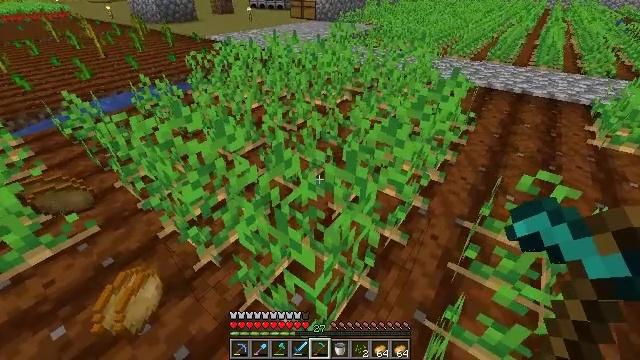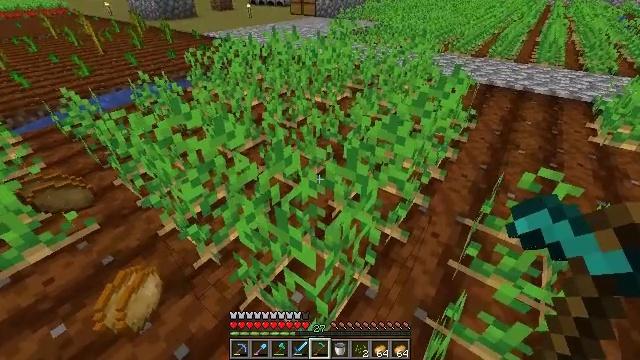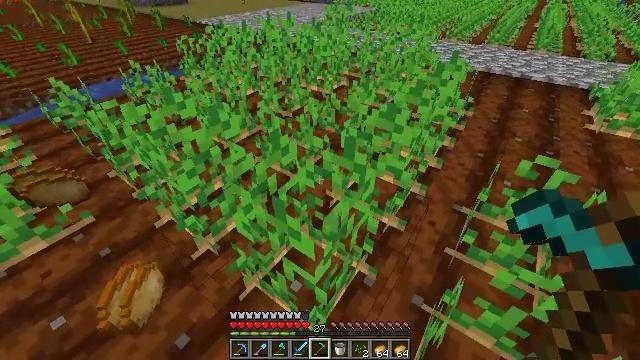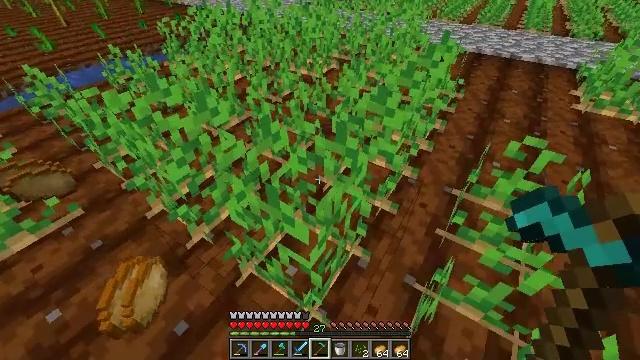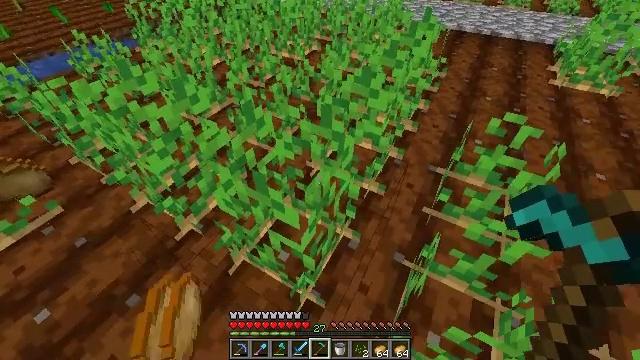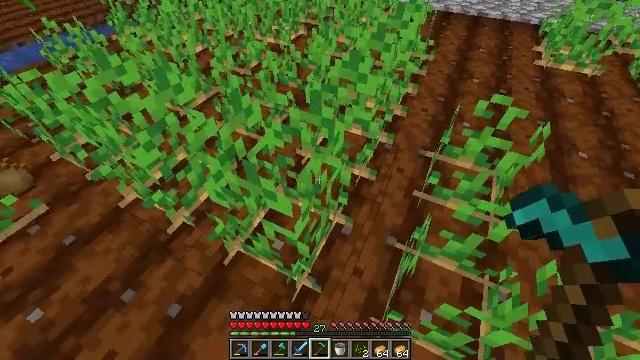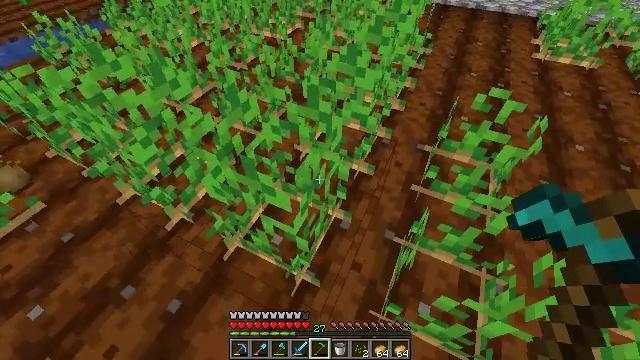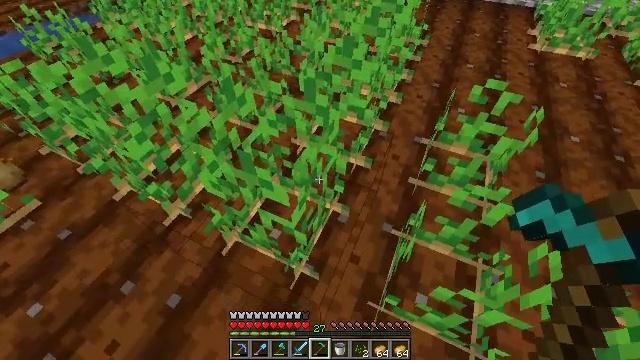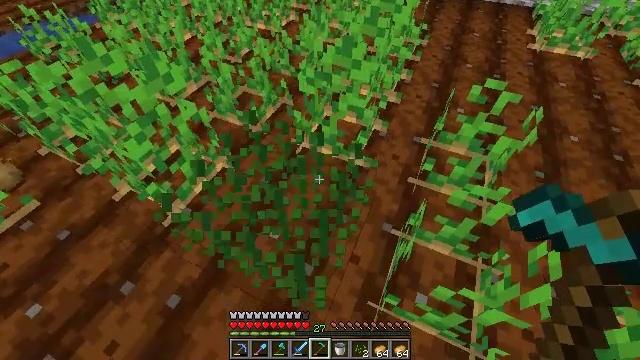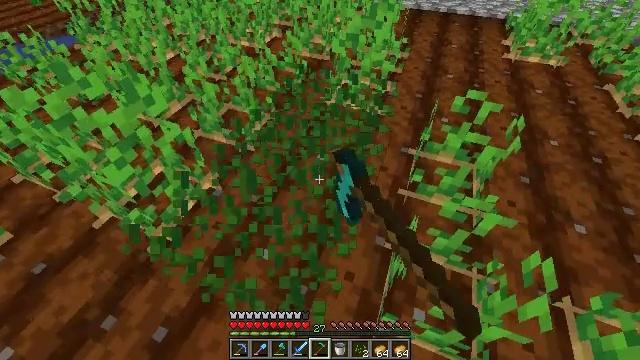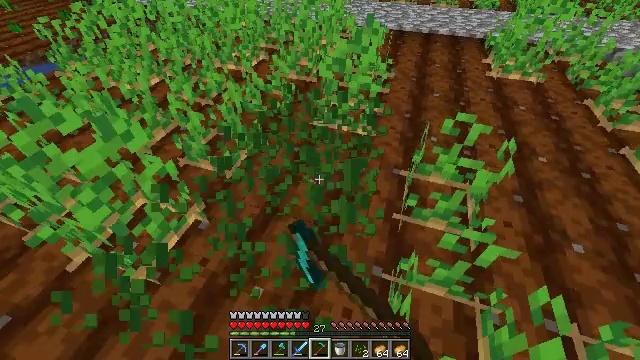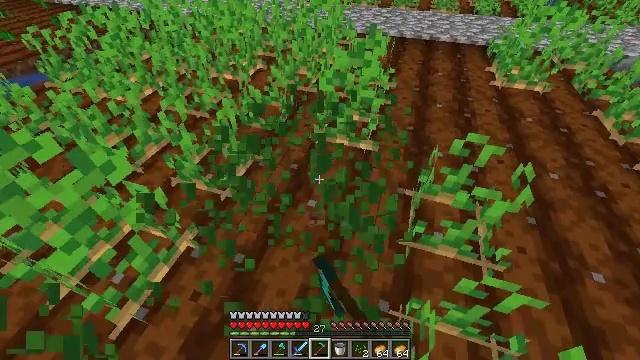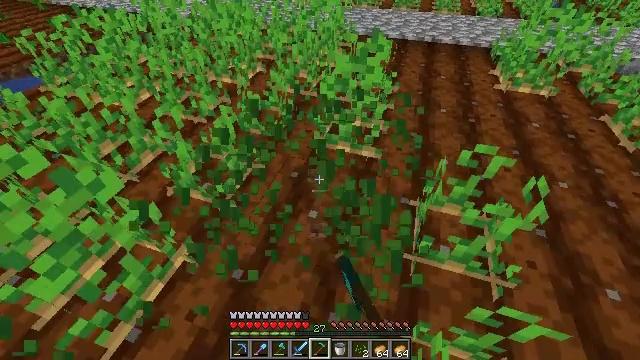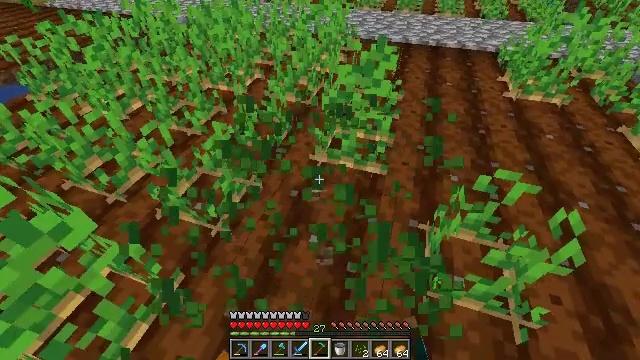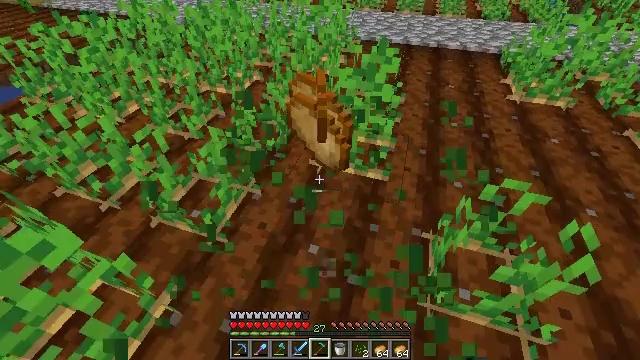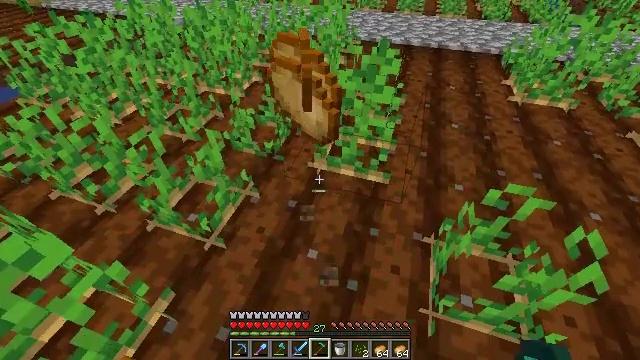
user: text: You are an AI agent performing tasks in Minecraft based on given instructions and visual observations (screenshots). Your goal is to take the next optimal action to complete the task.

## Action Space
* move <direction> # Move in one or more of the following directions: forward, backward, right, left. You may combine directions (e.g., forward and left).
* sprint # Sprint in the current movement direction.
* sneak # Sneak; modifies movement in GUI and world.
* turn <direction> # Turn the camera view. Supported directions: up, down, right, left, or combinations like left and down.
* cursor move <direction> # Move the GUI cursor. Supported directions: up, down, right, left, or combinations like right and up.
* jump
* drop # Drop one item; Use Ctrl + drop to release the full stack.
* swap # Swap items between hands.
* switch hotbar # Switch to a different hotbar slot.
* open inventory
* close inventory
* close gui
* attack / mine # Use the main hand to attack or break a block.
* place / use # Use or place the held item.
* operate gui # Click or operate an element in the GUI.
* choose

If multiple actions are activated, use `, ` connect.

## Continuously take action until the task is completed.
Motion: motion action
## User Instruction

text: Collect potatoes from the garden.
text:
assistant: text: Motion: no_op
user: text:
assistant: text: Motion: turn down
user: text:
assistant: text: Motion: turn right and down
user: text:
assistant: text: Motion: turn right and down
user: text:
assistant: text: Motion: turn right and down
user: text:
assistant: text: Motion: turn down
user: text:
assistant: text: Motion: turn down
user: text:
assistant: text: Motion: attack / mine
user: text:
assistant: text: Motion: move forward, turn right and up, attack / mine
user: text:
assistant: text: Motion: move forward, turn right and up, attack / mine
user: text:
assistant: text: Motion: move forward, attack / mine
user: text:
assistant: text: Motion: move forward
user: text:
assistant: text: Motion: no_op
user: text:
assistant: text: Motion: no_op
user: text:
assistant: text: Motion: no_op
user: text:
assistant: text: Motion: no_op
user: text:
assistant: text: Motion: no_op
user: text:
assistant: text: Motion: turn right
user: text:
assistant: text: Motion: move forward, turn right
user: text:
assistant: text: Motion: move forward, turn right
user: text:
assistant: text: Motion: move forward
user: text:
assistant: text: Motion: move forward
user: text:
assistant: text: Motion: move forward
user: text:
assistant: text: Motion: move forward
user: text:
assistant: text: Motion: move forward
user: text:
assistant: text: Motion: move forward, turn left and down
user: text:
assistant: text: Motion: turn left and down
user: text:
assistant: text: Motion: turn left and down
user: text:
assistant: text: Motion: turn left and down
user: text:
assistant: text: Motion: move right, turn left and down